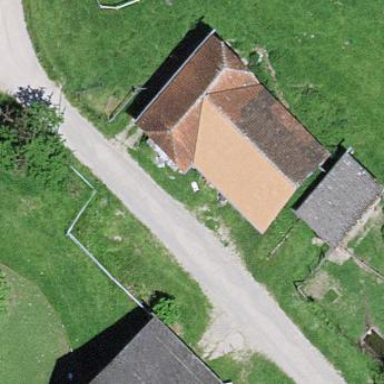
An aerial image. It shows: Farm auxiliary building.